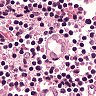
Metastatic tissue present: no